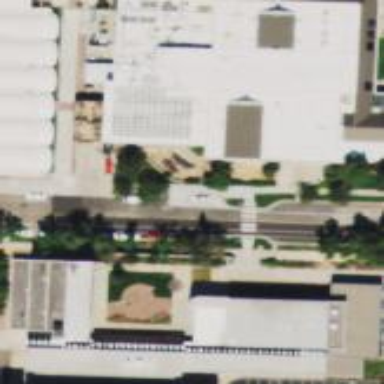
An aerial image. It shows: Fast-food restaurant located within university building.